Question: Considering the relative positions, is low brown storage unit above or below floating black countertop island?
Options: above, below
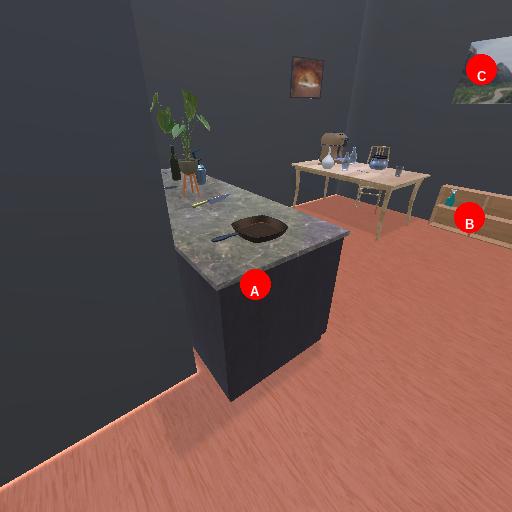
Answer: above